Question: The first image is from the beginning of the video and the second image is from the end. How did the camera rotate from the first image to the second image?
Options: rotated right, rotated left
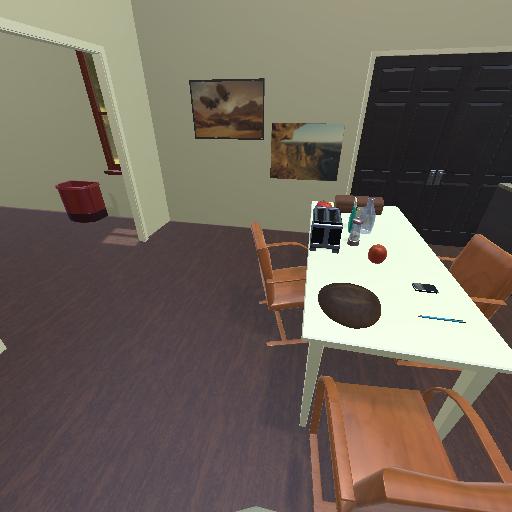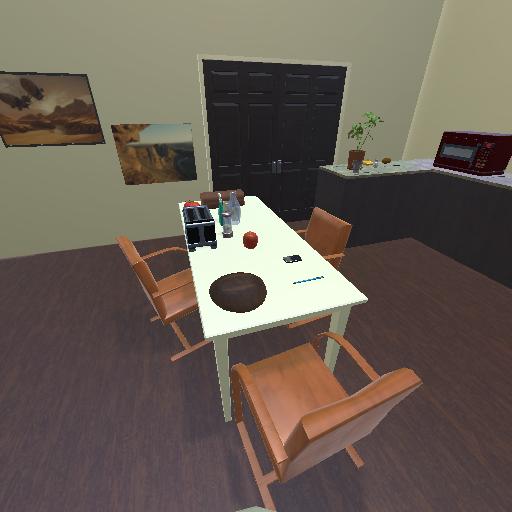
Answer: rotated right